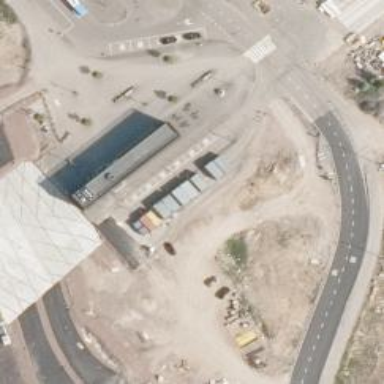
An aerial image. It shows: Asphalt service road.